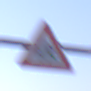
Verkehrszeichen: KinderRechts
Umgebung: Outdoor, Nature
Tageszeit: SunriseSunset
Wetter: Clear
Licht: Natural
Jahreszeit: NotSpecified
Kontrast: LowContrast